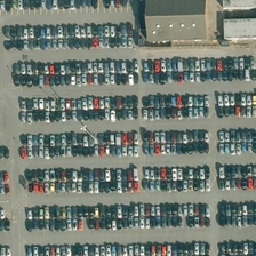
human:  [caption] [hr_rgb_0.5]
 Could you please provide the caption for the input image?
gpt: it is a spectacular scene that hundreds of cars are cramming this large parking lot .

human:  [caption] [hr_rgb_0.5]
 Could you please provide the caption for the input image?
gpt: The parking lot is full of compact cars.

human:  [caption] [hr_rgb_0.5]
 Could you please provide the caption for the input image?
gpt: Dark and red cars stop temporarily at parking.

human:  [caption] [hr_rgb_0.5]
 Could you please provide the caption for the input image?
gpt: Parking is full of compact parking.

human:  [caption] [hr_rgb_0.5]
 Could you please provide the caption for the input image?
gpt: Black and red cars were parked neatly in the parking lot.